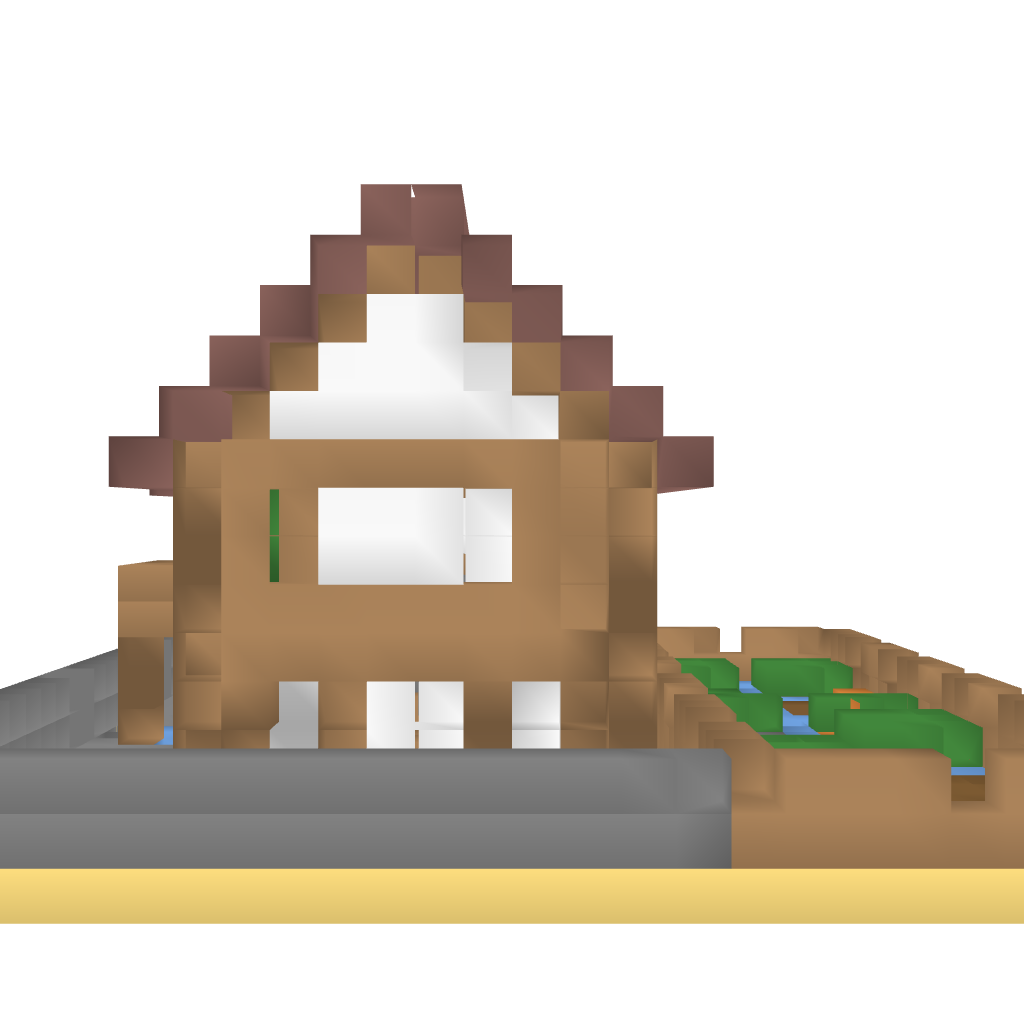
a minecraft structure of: Basic Farm n°1 high quality